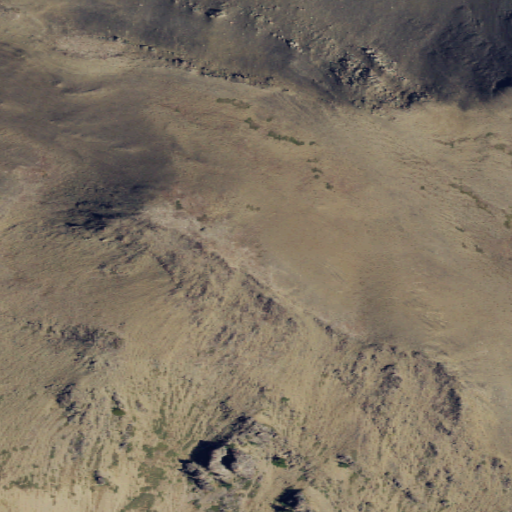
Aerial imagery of mountain in Washington named Baldy containing barren land and shrub